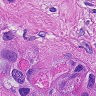
Metastatic tissue present: yes